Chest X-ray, AP view. Patient: 48 years old, sex M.
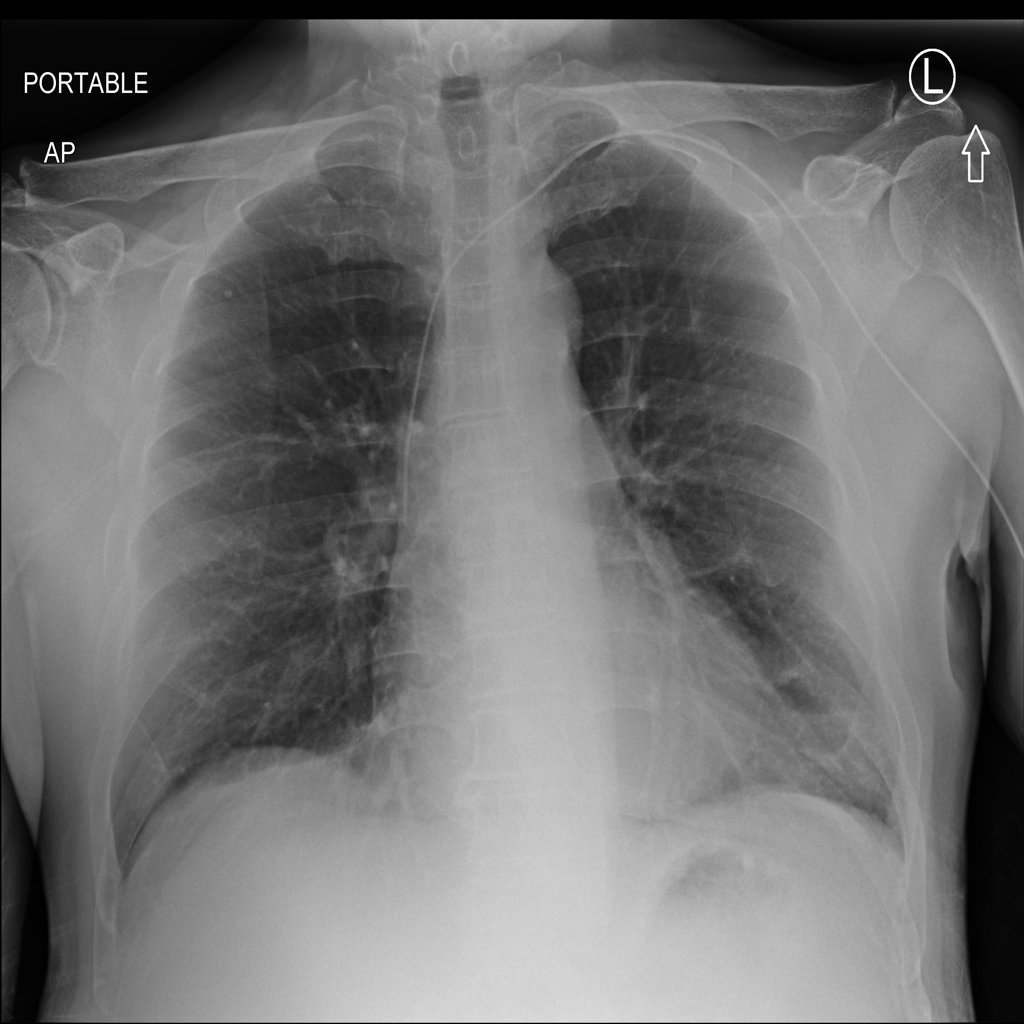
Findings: No Finding